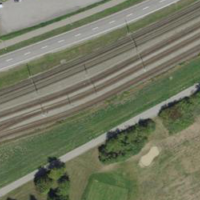
EUNIS habitat code: 53
Species observed at this site:
Scutigera coleoptrata
Veronica persica